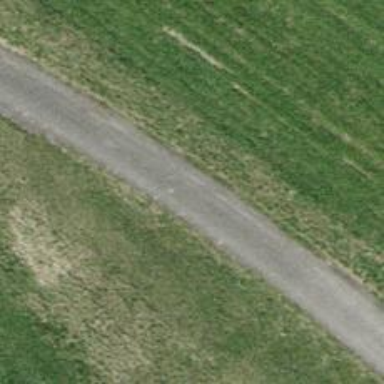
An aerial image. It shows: Asphalt track with grade1 tracktype.